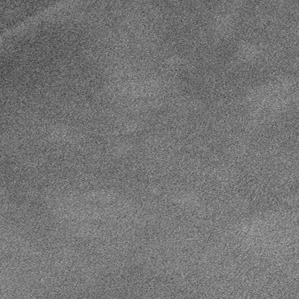
Label: frost